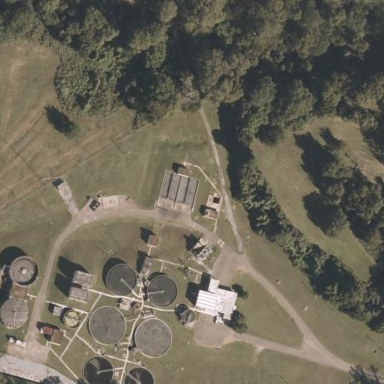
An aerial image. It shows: Wastewater plant.